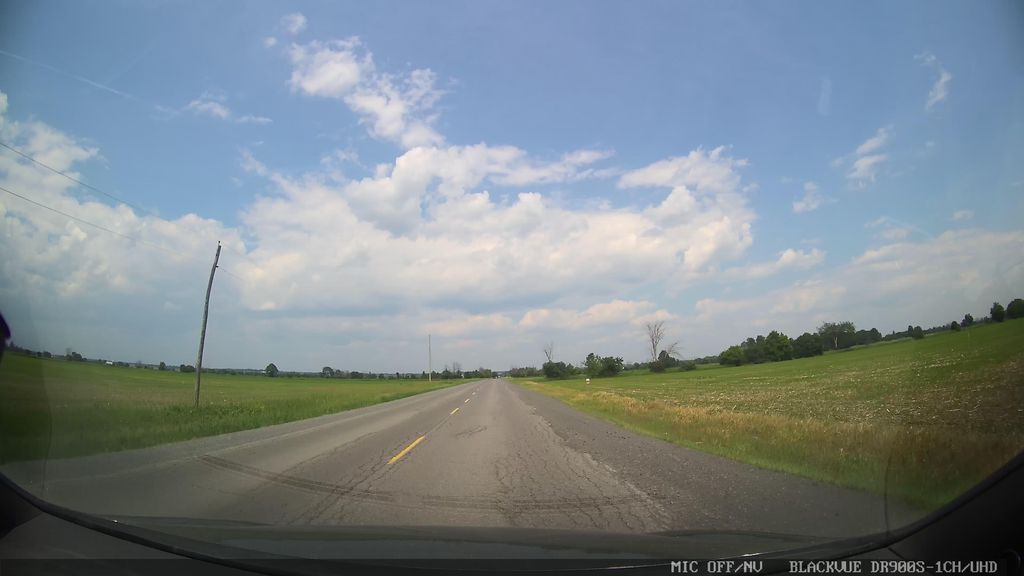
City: ottawa-gatineau